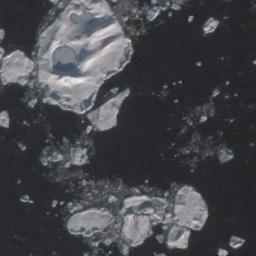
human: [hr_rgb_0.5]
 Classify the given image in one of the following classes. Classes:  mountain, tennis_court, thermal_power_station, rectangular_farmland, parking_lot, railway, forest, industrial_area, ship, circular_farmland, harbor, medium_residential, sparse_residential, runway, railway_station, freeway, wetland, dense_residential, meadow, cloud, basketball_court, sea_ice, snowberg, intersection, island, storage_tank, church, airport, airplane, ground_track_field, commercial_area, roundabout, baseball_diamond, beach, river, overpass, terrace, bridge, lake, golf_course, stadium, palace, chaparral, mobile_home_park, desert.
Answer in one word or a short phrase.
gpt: sea_ice